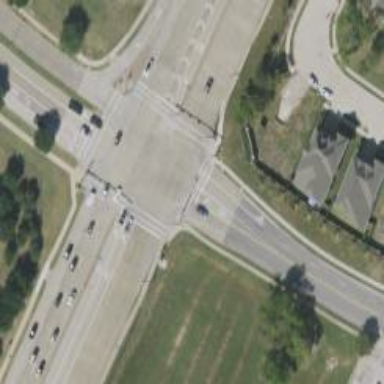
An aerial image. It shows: Secondary road with separate sidewalk.